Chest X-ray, PA view. Patient: 42 years old, sex M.
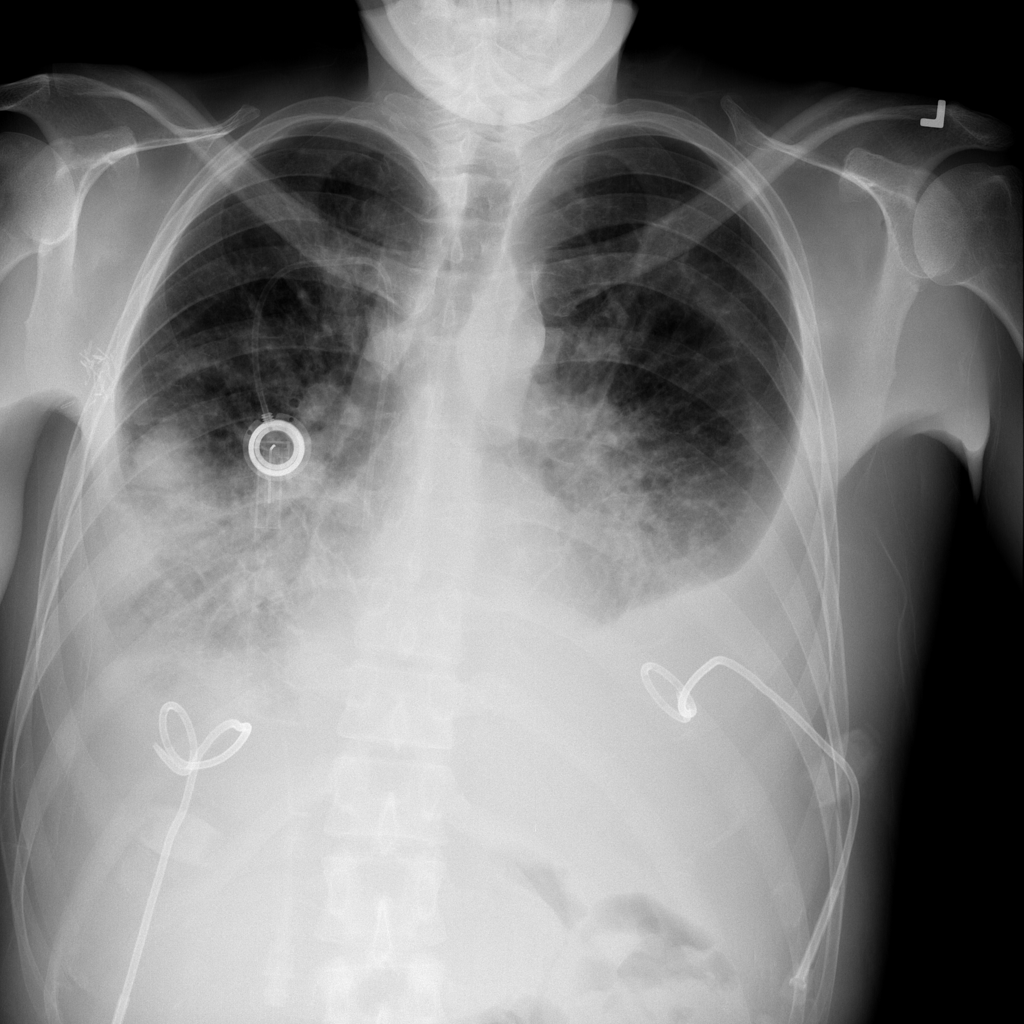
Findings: Effusion